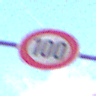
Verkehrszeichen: Geschwindigkeit100
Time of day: MorningAfternoon
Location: Outdoor (Urban)
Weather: PartlyCloudy
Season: NotSpecified
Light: Natural